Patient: sex M, age 26
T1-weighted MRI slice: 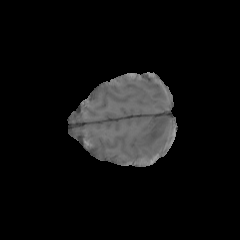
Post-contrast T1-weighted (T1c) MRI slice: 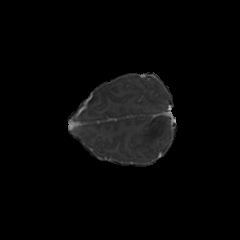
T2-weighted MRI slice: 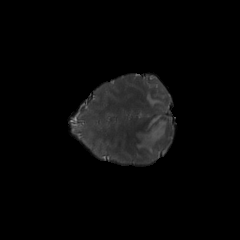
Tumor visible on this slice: yes
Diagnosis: Astrocytoma, IDH-mutant
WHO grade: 4